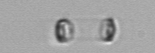
Label: Skeletonema